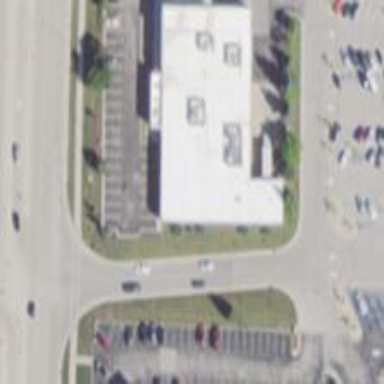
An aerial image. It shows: Supermarket building.